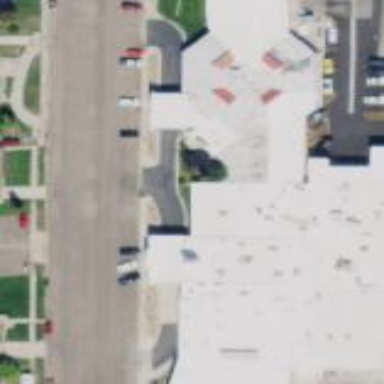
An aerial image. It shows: Hospital building with flat roof.